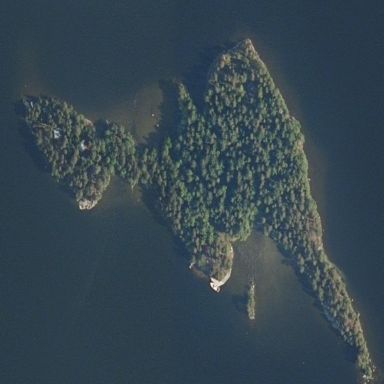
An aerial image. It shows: Island covered with woodland.